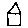
Label: house